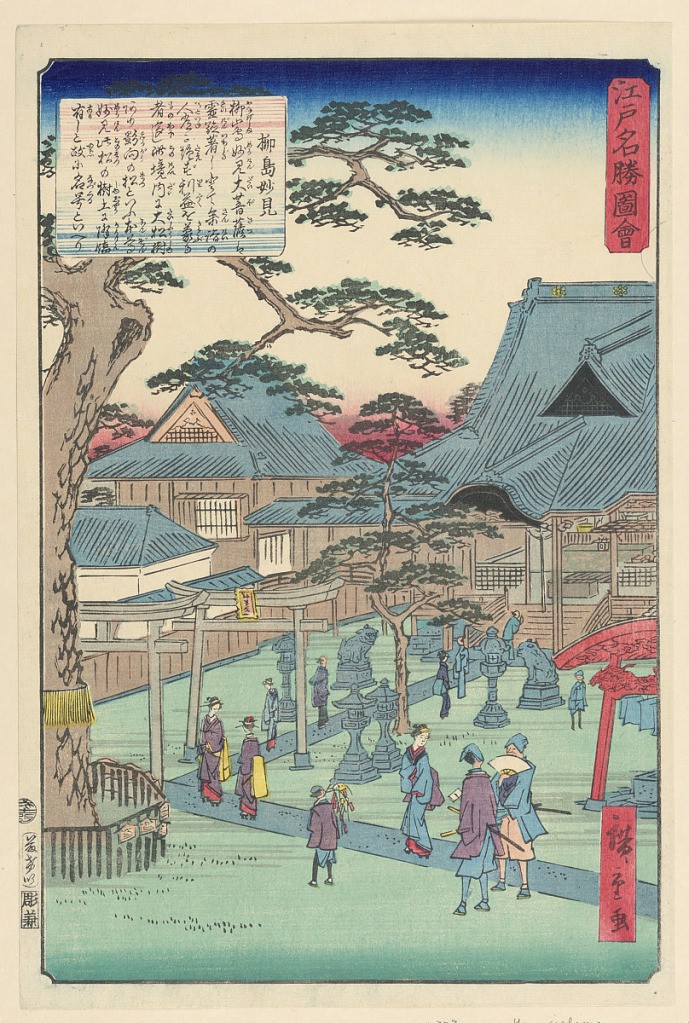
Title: City View
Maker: Ando Hiroshige, Japanese, 1797–1858
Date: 1797-1858
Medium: Woodblock print in colored ink on paper
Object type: Print
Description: In the foreground are two samurai getting a beautiful woman's attention. A young man is a few yards away who is hawking some wares hoping for passersby to buy some souvenirs. Two matching women are going towards along the path towards the entrance of a building. This birds-eye view shows the dense architectural structure of the city.